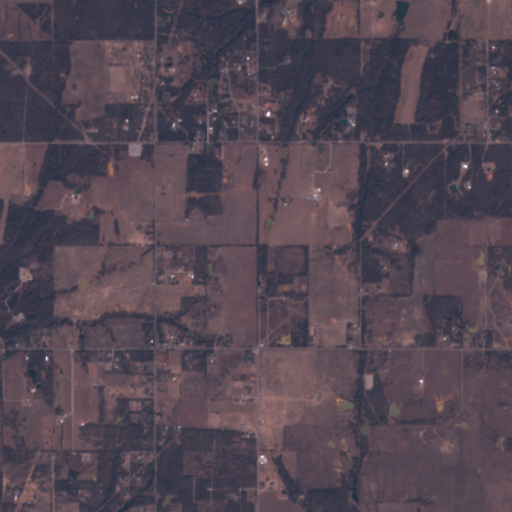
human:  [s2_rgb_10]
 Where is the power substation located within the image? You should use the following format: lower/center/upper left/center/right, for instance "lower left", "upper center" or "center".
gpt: The power substation is located in the upper left of the image.
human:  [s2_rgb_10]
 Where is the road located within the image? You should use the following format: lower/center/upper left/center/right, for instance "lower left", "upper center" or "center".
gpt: There is no road in the image.